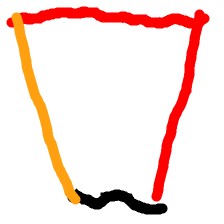
Shape: trapezoid